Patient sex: M
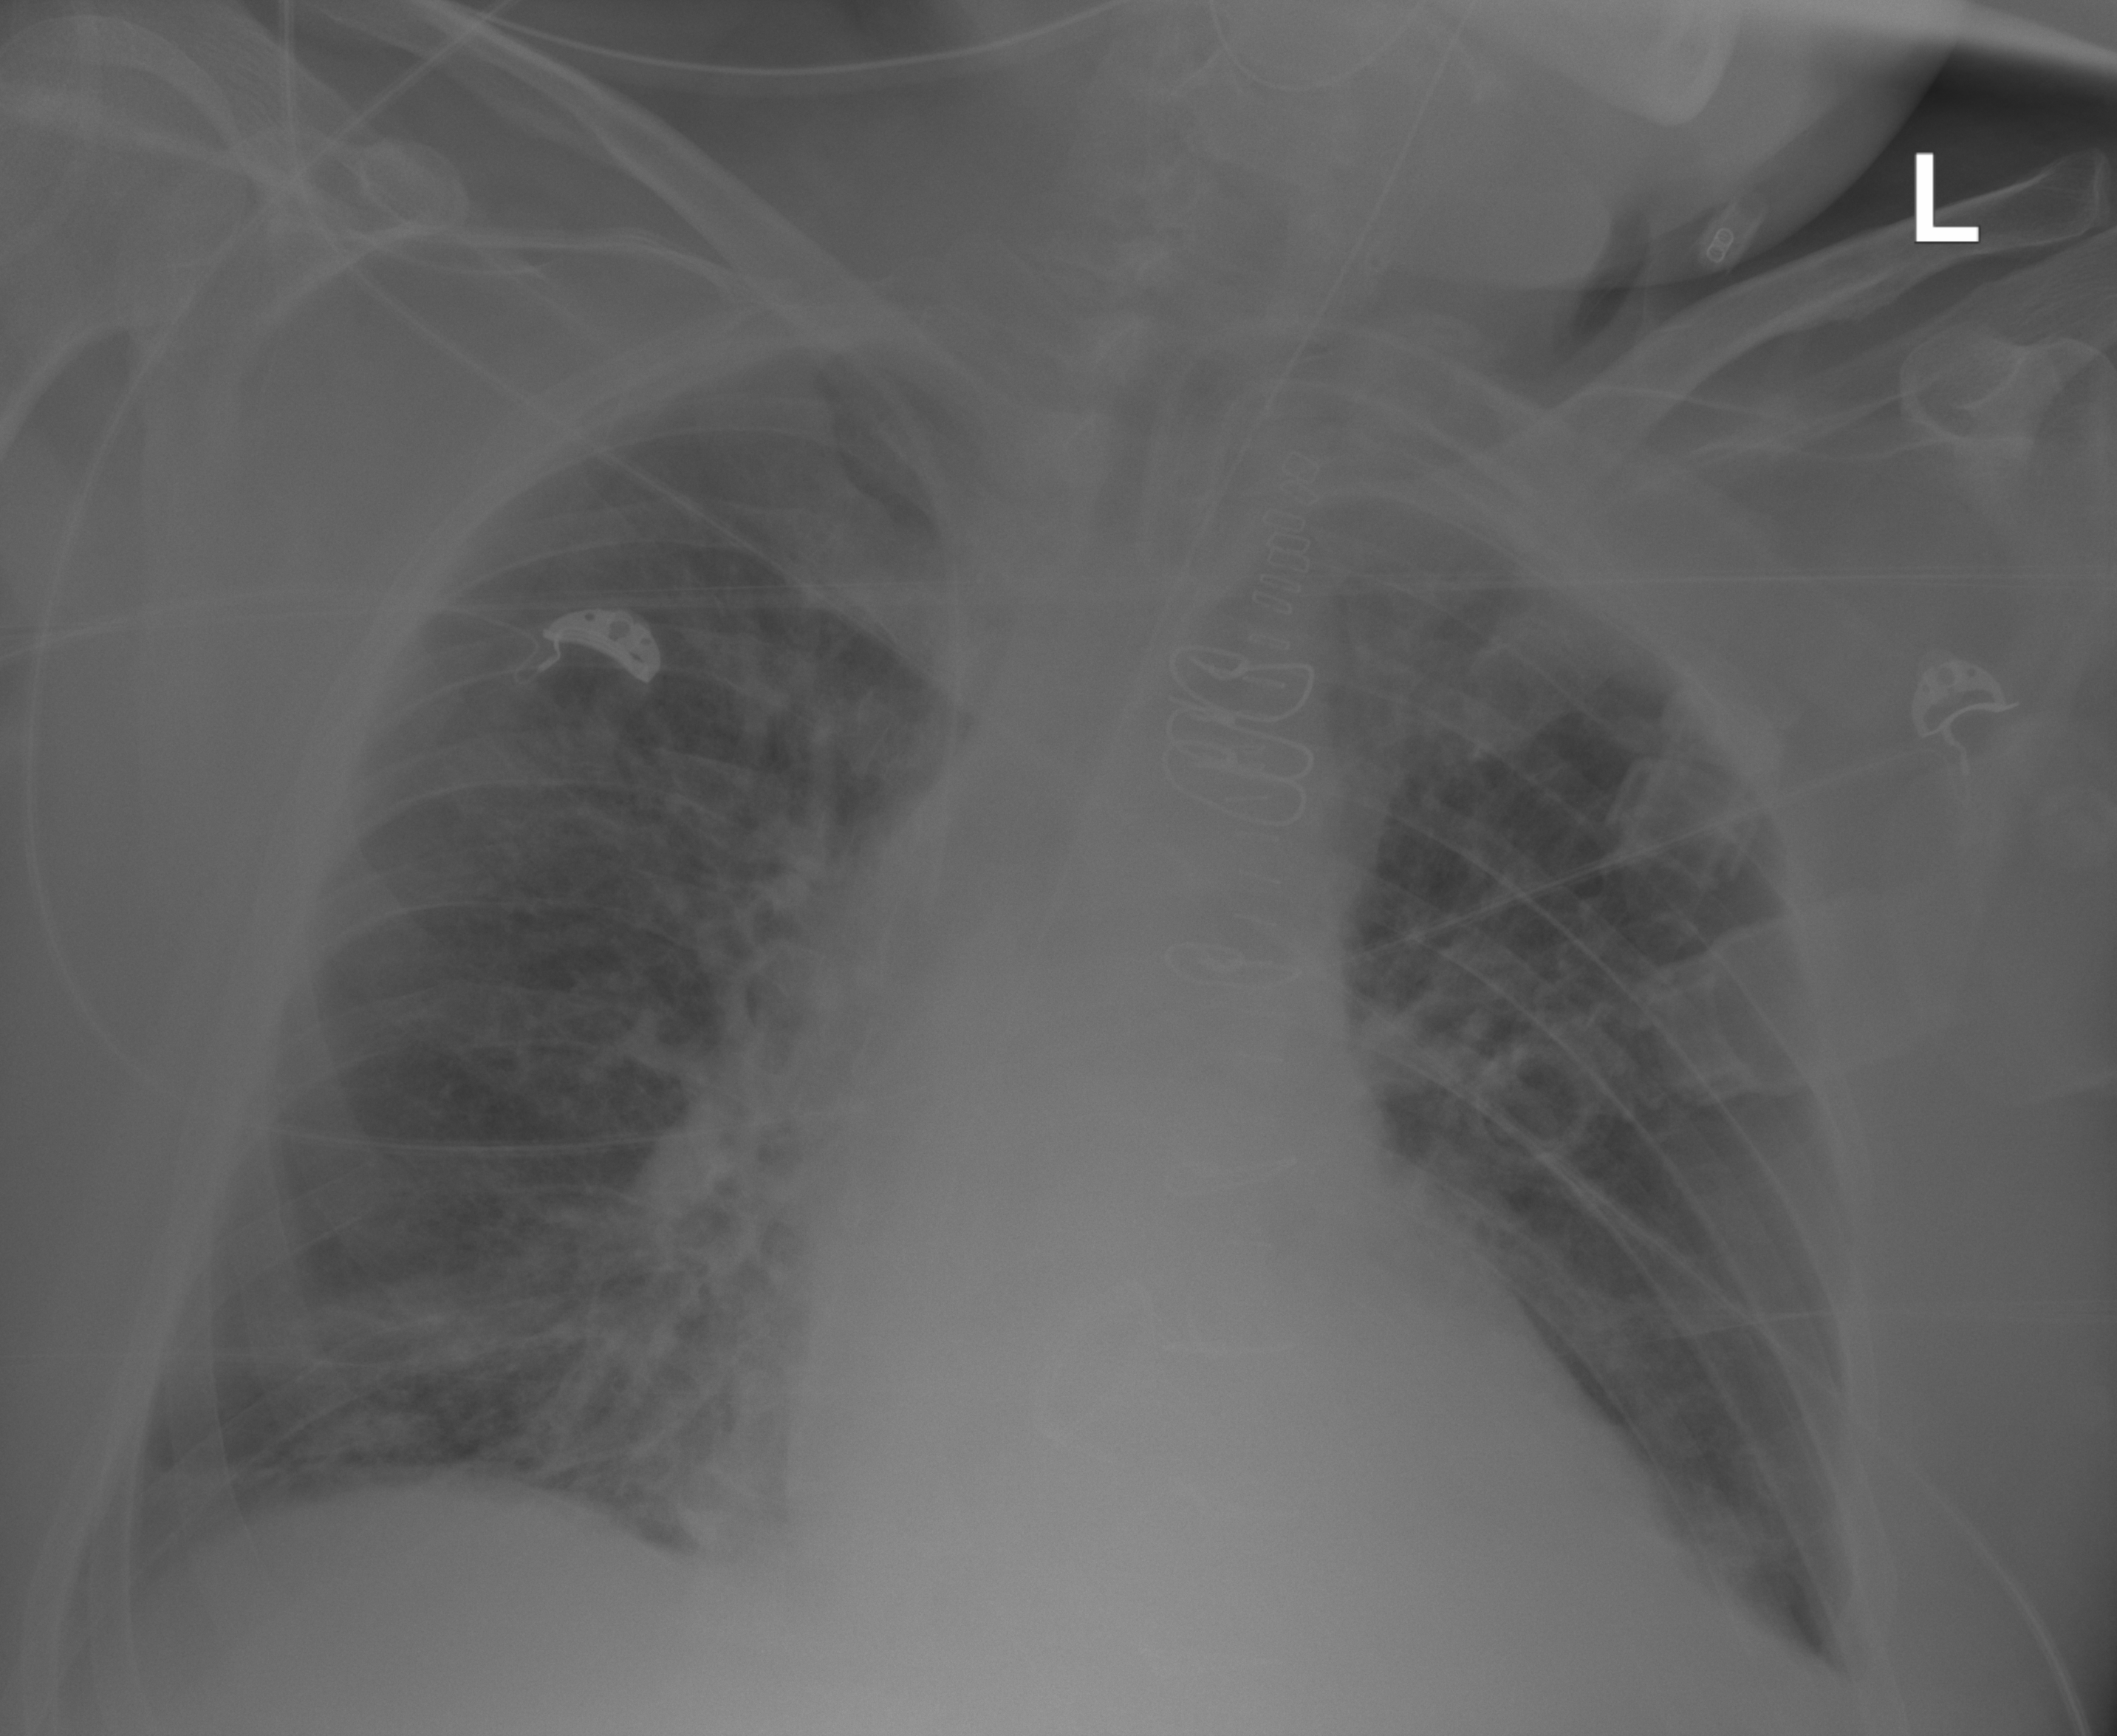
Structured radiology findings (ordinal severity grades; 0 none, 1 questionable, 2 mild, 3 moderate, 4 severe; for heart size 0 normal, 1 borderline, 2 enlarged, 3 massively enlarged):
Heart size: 1
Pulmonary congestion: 2
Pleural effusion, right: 0
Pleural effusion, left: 0
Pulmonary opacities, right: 2
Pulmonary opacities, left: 0
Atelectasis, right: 2
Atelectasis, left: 2